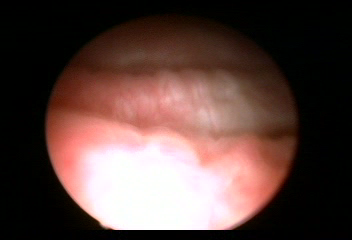
Modality: WLC
Class: Normal mucosa
Bladder cancer association: No